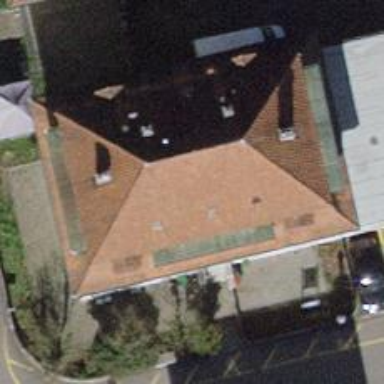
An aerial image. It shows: Events venue known as community centre.